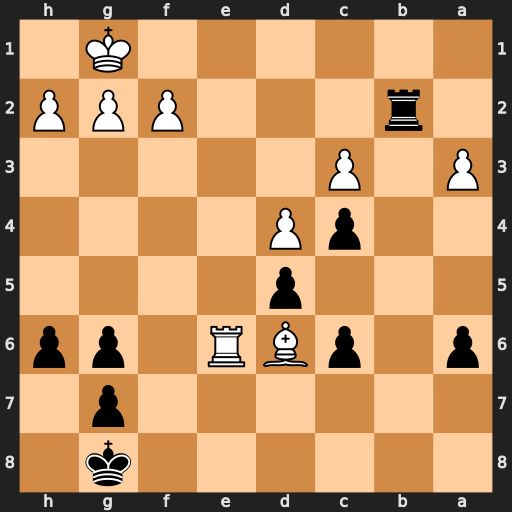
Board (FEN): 6k1/6p1/p1pBR1pp/3p4/2pP4/P1P5/1r3PPP/6K1
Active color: b
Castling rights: -
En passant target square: -
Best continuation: Rb1+ Re1 Rxe1#